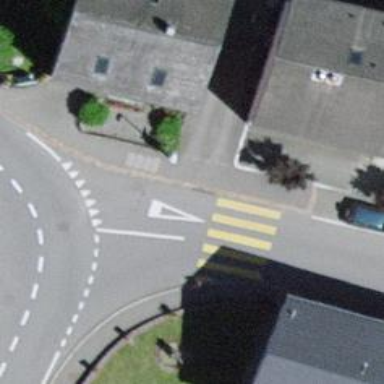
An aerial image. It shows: Zebra crossing on the road.